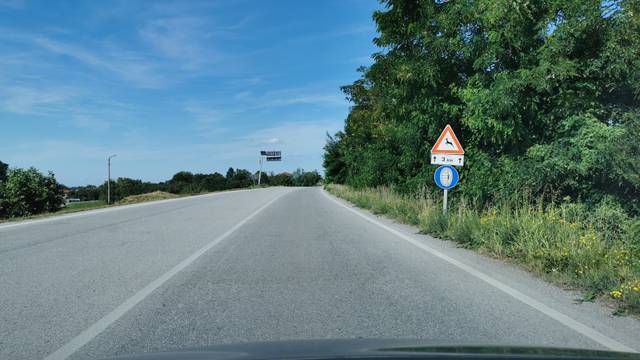
Region: Italy
Coordinates: 44.392, 7.575